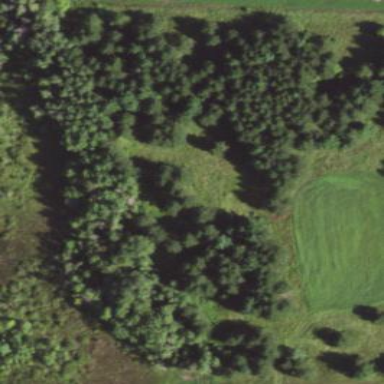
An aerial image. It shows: Forest with evergreen needle-leaved trees.